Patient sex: M
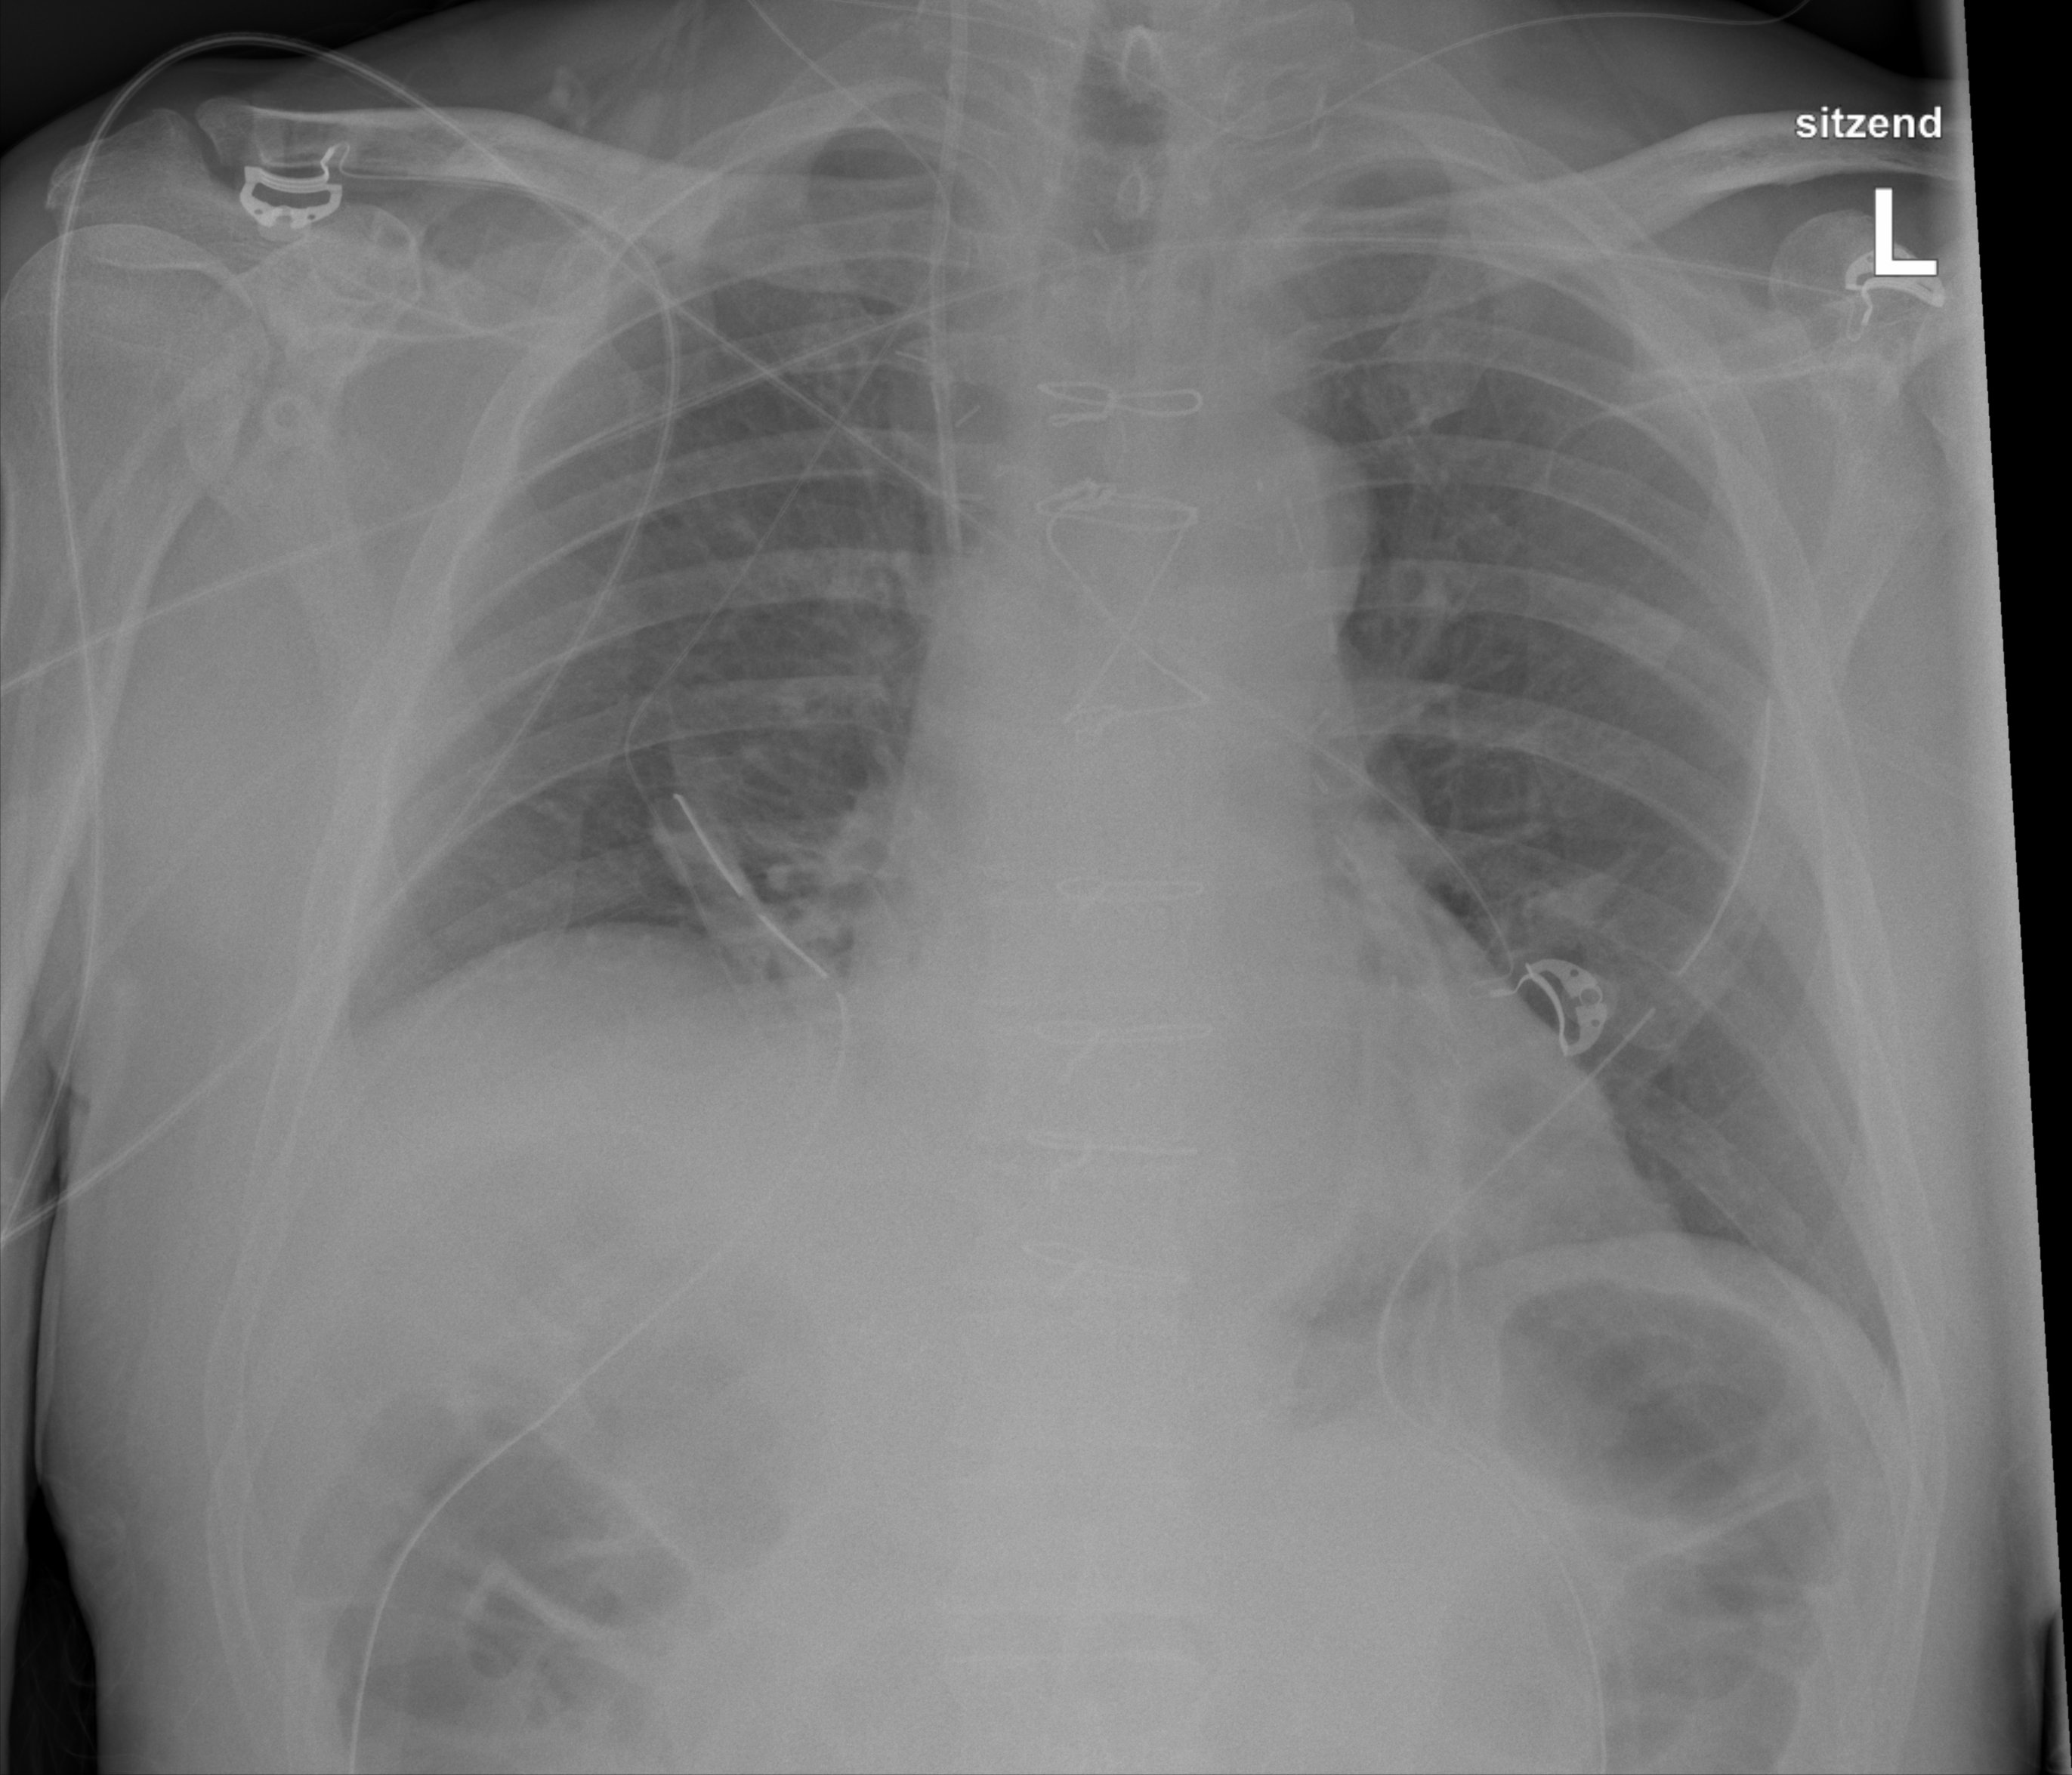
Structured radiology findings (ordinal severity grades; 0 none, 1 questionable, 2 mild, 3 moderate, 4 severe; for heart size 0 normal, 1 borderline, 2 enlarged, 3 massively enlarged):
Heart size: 1
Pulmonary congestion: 0
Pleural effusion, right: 0
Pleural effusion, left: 0
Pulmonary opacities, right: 0
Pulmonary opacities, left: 0
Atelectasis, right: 0
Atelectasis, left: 2